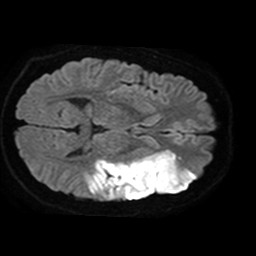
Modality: TRACE
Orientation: axial
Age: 47
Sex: male
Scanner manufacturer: philips
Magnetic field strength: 1.5 T
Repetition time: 3.639 s
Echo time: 0.09255 s